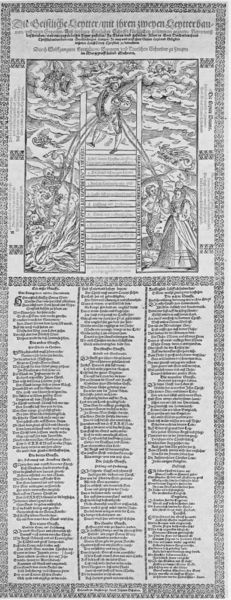
Titel: Die Geistliche Leytter/ mit jhren zweyen Leytterbaumen
Künstler: Wolfgang Gretzel
Standort: Wolfenbüttel
Institution: Herzog August Bibliothek
Schlagwörter: feuer, gott, himmel, mann, weiß, wolken, frau, kleid, schwarz, hochformat, rahmen, bild, drei, blatt, engel, holzschnitt, schrift, papier, grafik, graphik, klein, spalten, leiter, seile, treppe, deutsch, stufen, kolonnen, buch, druck, lithographie, stich, titel, seite, illustration, text, buchstaben, litho, überschrift, dämon, buchseite, mittelalter, gedicht, königin, geistlich, kupferstich, szenen, verse, lettern, texte, flugblatt, kaiserin, traktat, gliederung, kalender, stricke, darstellungen, illustrationen, tich, kolumnen, flattersatz, hochformatig, drck, kapitale, ausgiessung, multimedial, transmedial